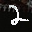
Label: 2